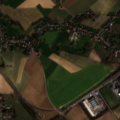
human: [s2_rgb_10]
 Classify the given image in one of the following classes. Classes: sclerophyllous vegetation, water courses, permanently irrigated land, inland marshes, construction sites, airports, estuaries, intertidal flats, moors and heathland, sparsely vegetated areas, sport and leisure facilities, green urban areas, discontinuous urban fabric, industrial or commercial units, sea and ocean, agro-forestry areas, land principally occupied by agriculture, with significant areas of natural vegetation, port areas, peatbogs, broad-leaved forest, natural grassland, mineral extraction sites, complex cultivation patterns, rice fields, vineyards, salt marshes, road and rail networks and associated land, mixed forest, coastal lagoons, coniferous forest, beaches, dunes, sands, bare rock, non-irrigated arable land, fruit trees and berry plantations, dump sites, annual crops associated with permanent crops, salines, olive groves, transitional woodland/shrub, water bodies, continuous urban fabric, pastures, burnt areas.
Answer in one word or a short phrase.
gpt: discontinuous urban fabric, non-irrigated arable land, complex cultivation patterns